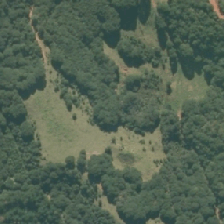
Land cover: high_producing_grassland